Question: In the app that i am developing there is 4 icons of social networking app buttons like Facebook, Twitter, linkedIn and Google+ in about us page. now onclick of those buttons i need to post url and text in the corresponding social networking app.
ie: when i click on facebook button URL and text(our aim is to.....) must be posted in facebook.
in order to do this i do know that there is Intent action send code:
'''
Intent i = new Intent(Intent.ACTION_SEND);
i.setType("text/plain");
i.putExtra(Intent.EXTRA_SUBJECT, "Sharing URL");
i.putExtra(Intent.EXTRA_TEXT, "http://www.url.com");
startActivity(Intent.createChooser(i, "Share URL"));
'''
by using the above code all the other social apps will be shown in list but is there a way in the above code to open only respective social app say for eg: call only facebook.
'''
or in order to perform share as i want must include facebook SDK to my app?
'''
Like:

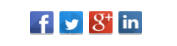
Answer: Found the answer, Its not necessary to integrate every social media sdk just to share link and text from android app. Can share link and text with the help of 'Intent.ACTION_SEND' this link<'http://kalisandroid.blogspot.in/2014/06/introduction-will-help-to-share-your.html'> helped me for Facebook, LinkedIn, Twitter and for Google plus below is the code.
Google plus code:
'''
googlePlus.setOnClickListener(new View.OnClickListener() {
@Override
public void onClick(View v) {
// share_image_text_GPLUS();
Intent shareIntent = ShareCompat.IntentBuilder
.from(getActivity())
.setText("http://link-you-wish-to-share-in-googleplus/")
.setType("text/plain").getIntent()
.setPackage("com.google.android.apps.plus");
startActivity(shareIntent);
}
});
'''
Thanks :)